Question: This is how my table looks
'''
page time
x 0
x 1
x 2
y 0
y 1
x 0
x 1
x 2
x 3
z 0
z 1
z 2
z 3
'''
I am plotting a graph based on values of x,y,z.
So My graph looks like--

The height of each bar is determined by peak value of respective page.
I tried something like this
'''
'$query="select 'page','time' from 'table' where session_id="$session_id" GroupBy ...how do i go about this.";
'''
but it gives me only 3 bars.But I want the no. of bar depending on the switch (switch from peak value to 0.In above table there are 4 such switch and thus there are 4 bars in my graph.)
I hope I am clear with my question.
I am not able figure out the query.
I am developing a tracker which basically keeps track of all the links clicked by a user and time spend on it.So the switch can be from X to Y to X to Z..It can be random.Thats why i am confused.
suppose if I click a link that redirects me to page x when I have already spent time==2 at the very same page x...then only max(time) is returned,I need the previous max time on X current max time on X.
In simple words,If i visit the same page again..I dont want the last recorded time to get suppressed if if spend more time on it comparitively,Instead I want to add up the time..
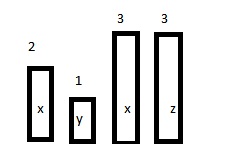
Answer: The problem is, that you want to group based on a specific order of the columns, not column page.
Here's a workaround:
'''
CREATE TABLE Table1
(id int auto_increment, 'page' varchar(1), 'time' int, primary key (id))
;
INSERT INTO Table1
('page', 'time')
VALUES
('x', 0),
('x', 1),
('x', 2),
('y', 0),
('y', 1),
('x', 0),
('x', 1),
('x', 2),
('x', 3),
('z', 0),
('z', 1),
('z', 2),
('z', 3)
;
select page, max(time) from (
select
t.*
, IF(@prev != page, @counter := @counter + 1, @counter) as my_groups
, @prev:=page
from
Table1 t
, (select @prev:=NULL, @counter:=0) v
order by id
) sq
group by my_groups
'''
See it working live <URL>.
Note that I introduced the column 'id'. It's just a column that helps to guarantee an order. In a database there's no first or last row. The order in which you inserted the rows is not the guaranteed order when you simply select from the table.
Explanatation:
Here
'''
Table1 t
, (select @prev:=NULL, @counter:=0) v
'''
we initialize our variables inside the query. It's the same as writing
'''
SET @prev:=NULL;
SET @counter:=0;
SELECT ... FROM Table1 ORDER BY whatever...
'''
Now in the SELECT part of the subquery
'''
, IF(@prev != page, @counter := @counter + 1, @counter) as my_groups
, @prev:=page
'''
these 2 rows are important in the order they are written. The second row assigns the value of the read row to the variable @prev. In the first row we check if @prev is different from the row which is read by SELECT. If yes, we increase our counter variable @counter by 1, if no we leave it as it is.
The subquery (a bit modified to make it more clear what happens)
'''
select
IF(@prev != page, @counter := @counter + 1, @counter) as my_groups
, page
, @prev
, @prev:=page
, time
from
Table1 t
, (select @prev:=NULL, @counter:=0) v
order by id
'''
returns this result then:
'''
| MY_GROUPS | PAGE | @PREV | @PREV:=PAGE | TIME |
--------------------------------------------------
| 0 | x | (null) | x | 0 |
| 0 | x | x | x | 1 |
| 0 | x | x | x | 2 |
| 1 | y | x | y | 0 |
| 1 | y | y | y | 1 |
| 2 | x | y | x | 0 |
| 2 | x | x | x | 1 |
| 2 | x | x | x | 2 |
| 2 | x | x | x | 3 |
| 3 | z | x | z | 0 |
| 3 | z | z | z | 1 |
| 3 | z | z | z | 2 |
| 3 | z | z | z | 3 |
'''
The outer query is simple then. We group by the column 'my_groups' (we aliased this row with it)
'''
IF(@prev != page, @counter := @counter + 1, @counter) as my_groups
'''
and for each group we return the page and the maximum time.
Hope it's all clear now. Feel free to ask, though, if that's not the case :)